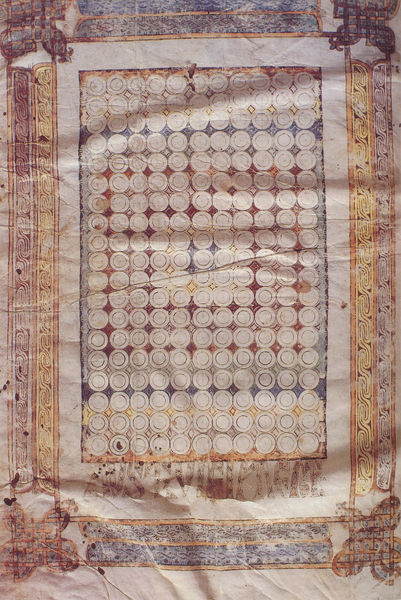
Titel: Moralia in Iob
Künstler: Gregor der Große
Institution: Léon, San isidoro
Schlagwörter: blau, gemälde, weiß, gelb, braun, bunt, frankreich, grau, säule, zeichnung, rot, tuch, malerei, muster, ornament, teppich, wand, knoten, rahmen, bild, kirche, gold, stoff, decke, innen, borte, england, kreis, rund, farbig, schrift, papier, rahmung, rand, bordüre, jugendstil, ornamente, verzierung, foto, punkte, spiel, buch, eckig, rechteck, grafisch, seite, text, kreise, altar, ecken, pergament, geometrisch, mittelalter, textil, ornamentik, ränder, mittelalterlich, handschrift, bund, geometrische formen, kalender, keltisch, beschädigt, buchmalerei, nordalpin, illumination, großbritannien, nordisch, buchkunst, rahmenwerk, germanisch, 900, 1300, 1000, volunten, volunte, ornamenet, kreuzband, germansich